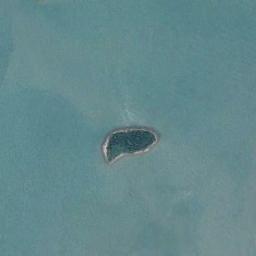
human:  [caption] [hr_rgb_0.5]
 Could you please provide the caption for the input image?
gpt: The irregularly shaped green island is surrounded by turquoise waters, Green plants on the island and a white sand beach outside .

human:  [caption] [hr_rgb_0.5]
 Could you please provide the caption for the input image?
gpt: The island is cool like a girl in a skirt .

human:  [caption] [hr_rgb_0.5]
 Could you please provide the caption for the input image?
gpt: The island with dense vegetation is surrounded by light blue waters .

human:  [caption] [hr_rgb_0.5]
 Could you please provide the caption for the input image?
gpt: The island is surrounded by water .

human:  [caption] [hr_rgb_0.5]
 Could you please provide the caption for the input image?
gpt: The green island is on a blue sea .